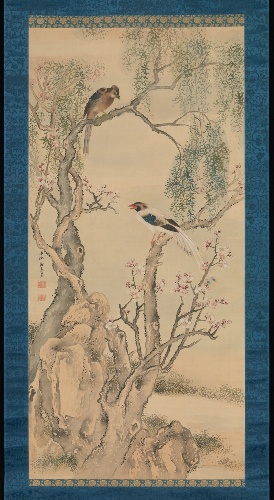
Title: 与謝蕪村筆　柳緑桃紅図|Birds in Willows and Blossoming Peach Tree
Artist: Yosa Buson
Artist bio: Japanese, 1716–1783
Object type: Hanging scroll
Classification: Paintings
Medium: Hanging scroll; ink and color on silk
Culture: Japan
Period: Edo period (1615–1868)
Dimensions: 51 1/2 × 24 5/8 in. (130.8 × 62.5 cm)
Overall with mounting: 87 3/4 × 30 1/4 in. (222.9 × 76.8 cm)
Overall with knobs: 87 3/4 × 32 3/4 in. (222.9 × 83.2 cm)
Department: Asian Art
Credit line: The Harry G. C. Packard Collection of Asian Art, Gift of Harry G. C. Packard, and Purchase, Fletcher, Rogers, Harris Brisbane Dick, and Louis V. Bell Funds, Joseph Pulitzer Bequest, and The Annenberg Fund Inc. Gift, 1975
Accession year: 1975
Repository: Metropolitan Museum of Art, New York, NY
Tags: Birds|Trees